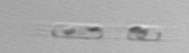
Label: Skeletonema